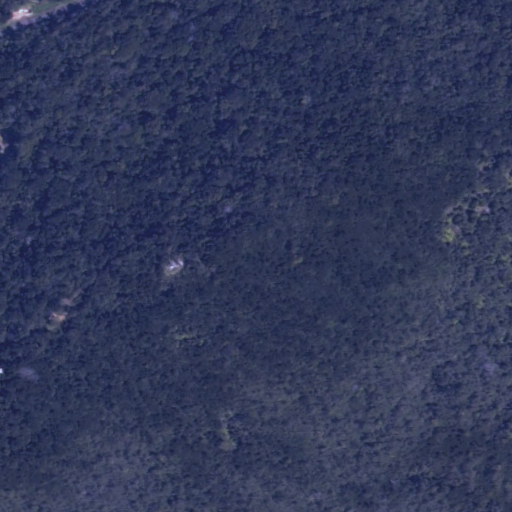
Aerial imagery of mountain in Hawaii named Pōhakuwa‘awa‘a containing only unknown